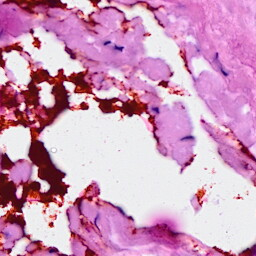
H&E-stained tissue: Breast